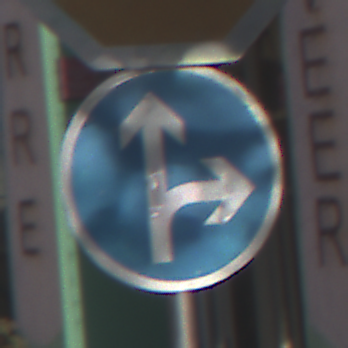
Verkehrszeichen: VorgeschriebeneFahrtrichtungGeradeausOderRechts
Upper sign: Stop
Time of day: MorningAfternoon
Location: Outdoor (Special)
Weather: PartlyCloudy
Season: NotSpecified
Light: Natural